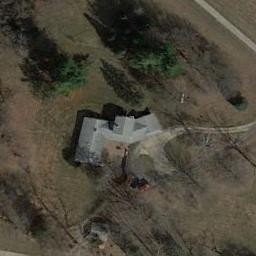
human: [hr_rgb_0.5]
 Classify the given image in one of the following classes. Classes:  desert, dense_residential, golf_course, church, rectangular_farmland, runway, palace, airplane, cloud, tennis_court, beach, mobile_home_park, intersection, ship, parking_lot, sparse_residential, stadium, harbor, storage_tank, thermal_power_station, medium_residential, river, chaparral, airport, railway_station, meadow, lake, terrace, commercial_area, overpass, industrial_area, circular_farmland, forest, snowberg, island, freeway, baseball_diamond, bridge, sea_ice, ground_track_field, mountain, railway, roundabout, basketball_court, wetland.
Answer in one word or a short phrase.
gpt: sparse_residential